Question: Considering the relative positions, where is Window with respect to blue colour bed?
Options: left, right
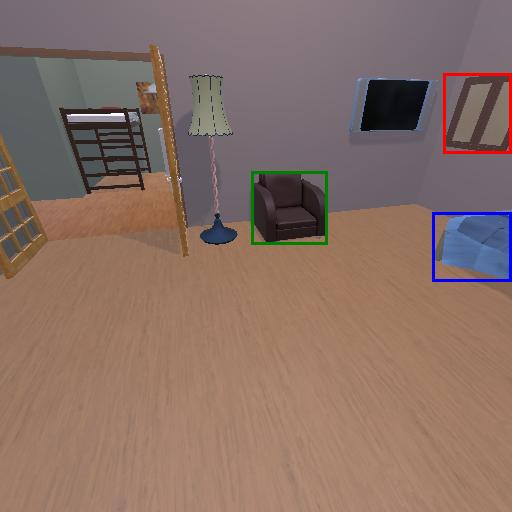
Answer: left